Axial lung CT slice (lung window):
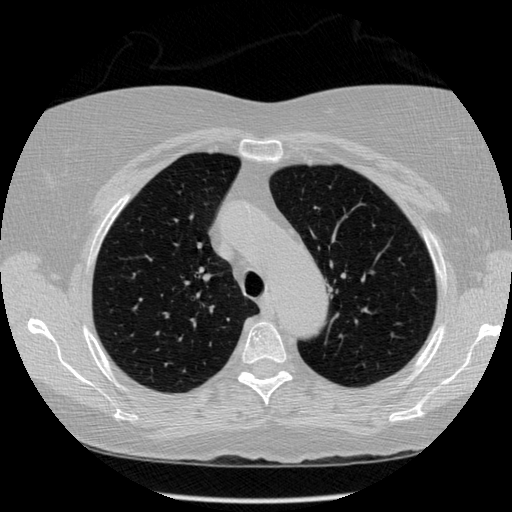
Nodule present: no